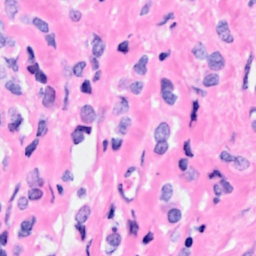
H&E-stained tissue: Breast